Field crop: tomato
Growth stage: 1
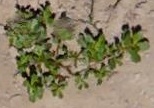
Species: portulaca